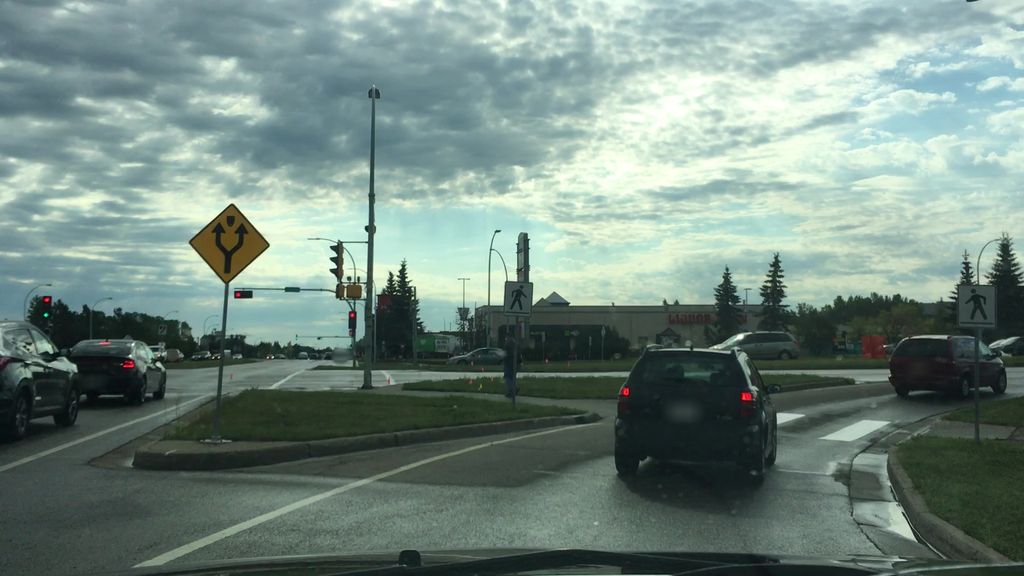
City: edmonton